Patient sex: F
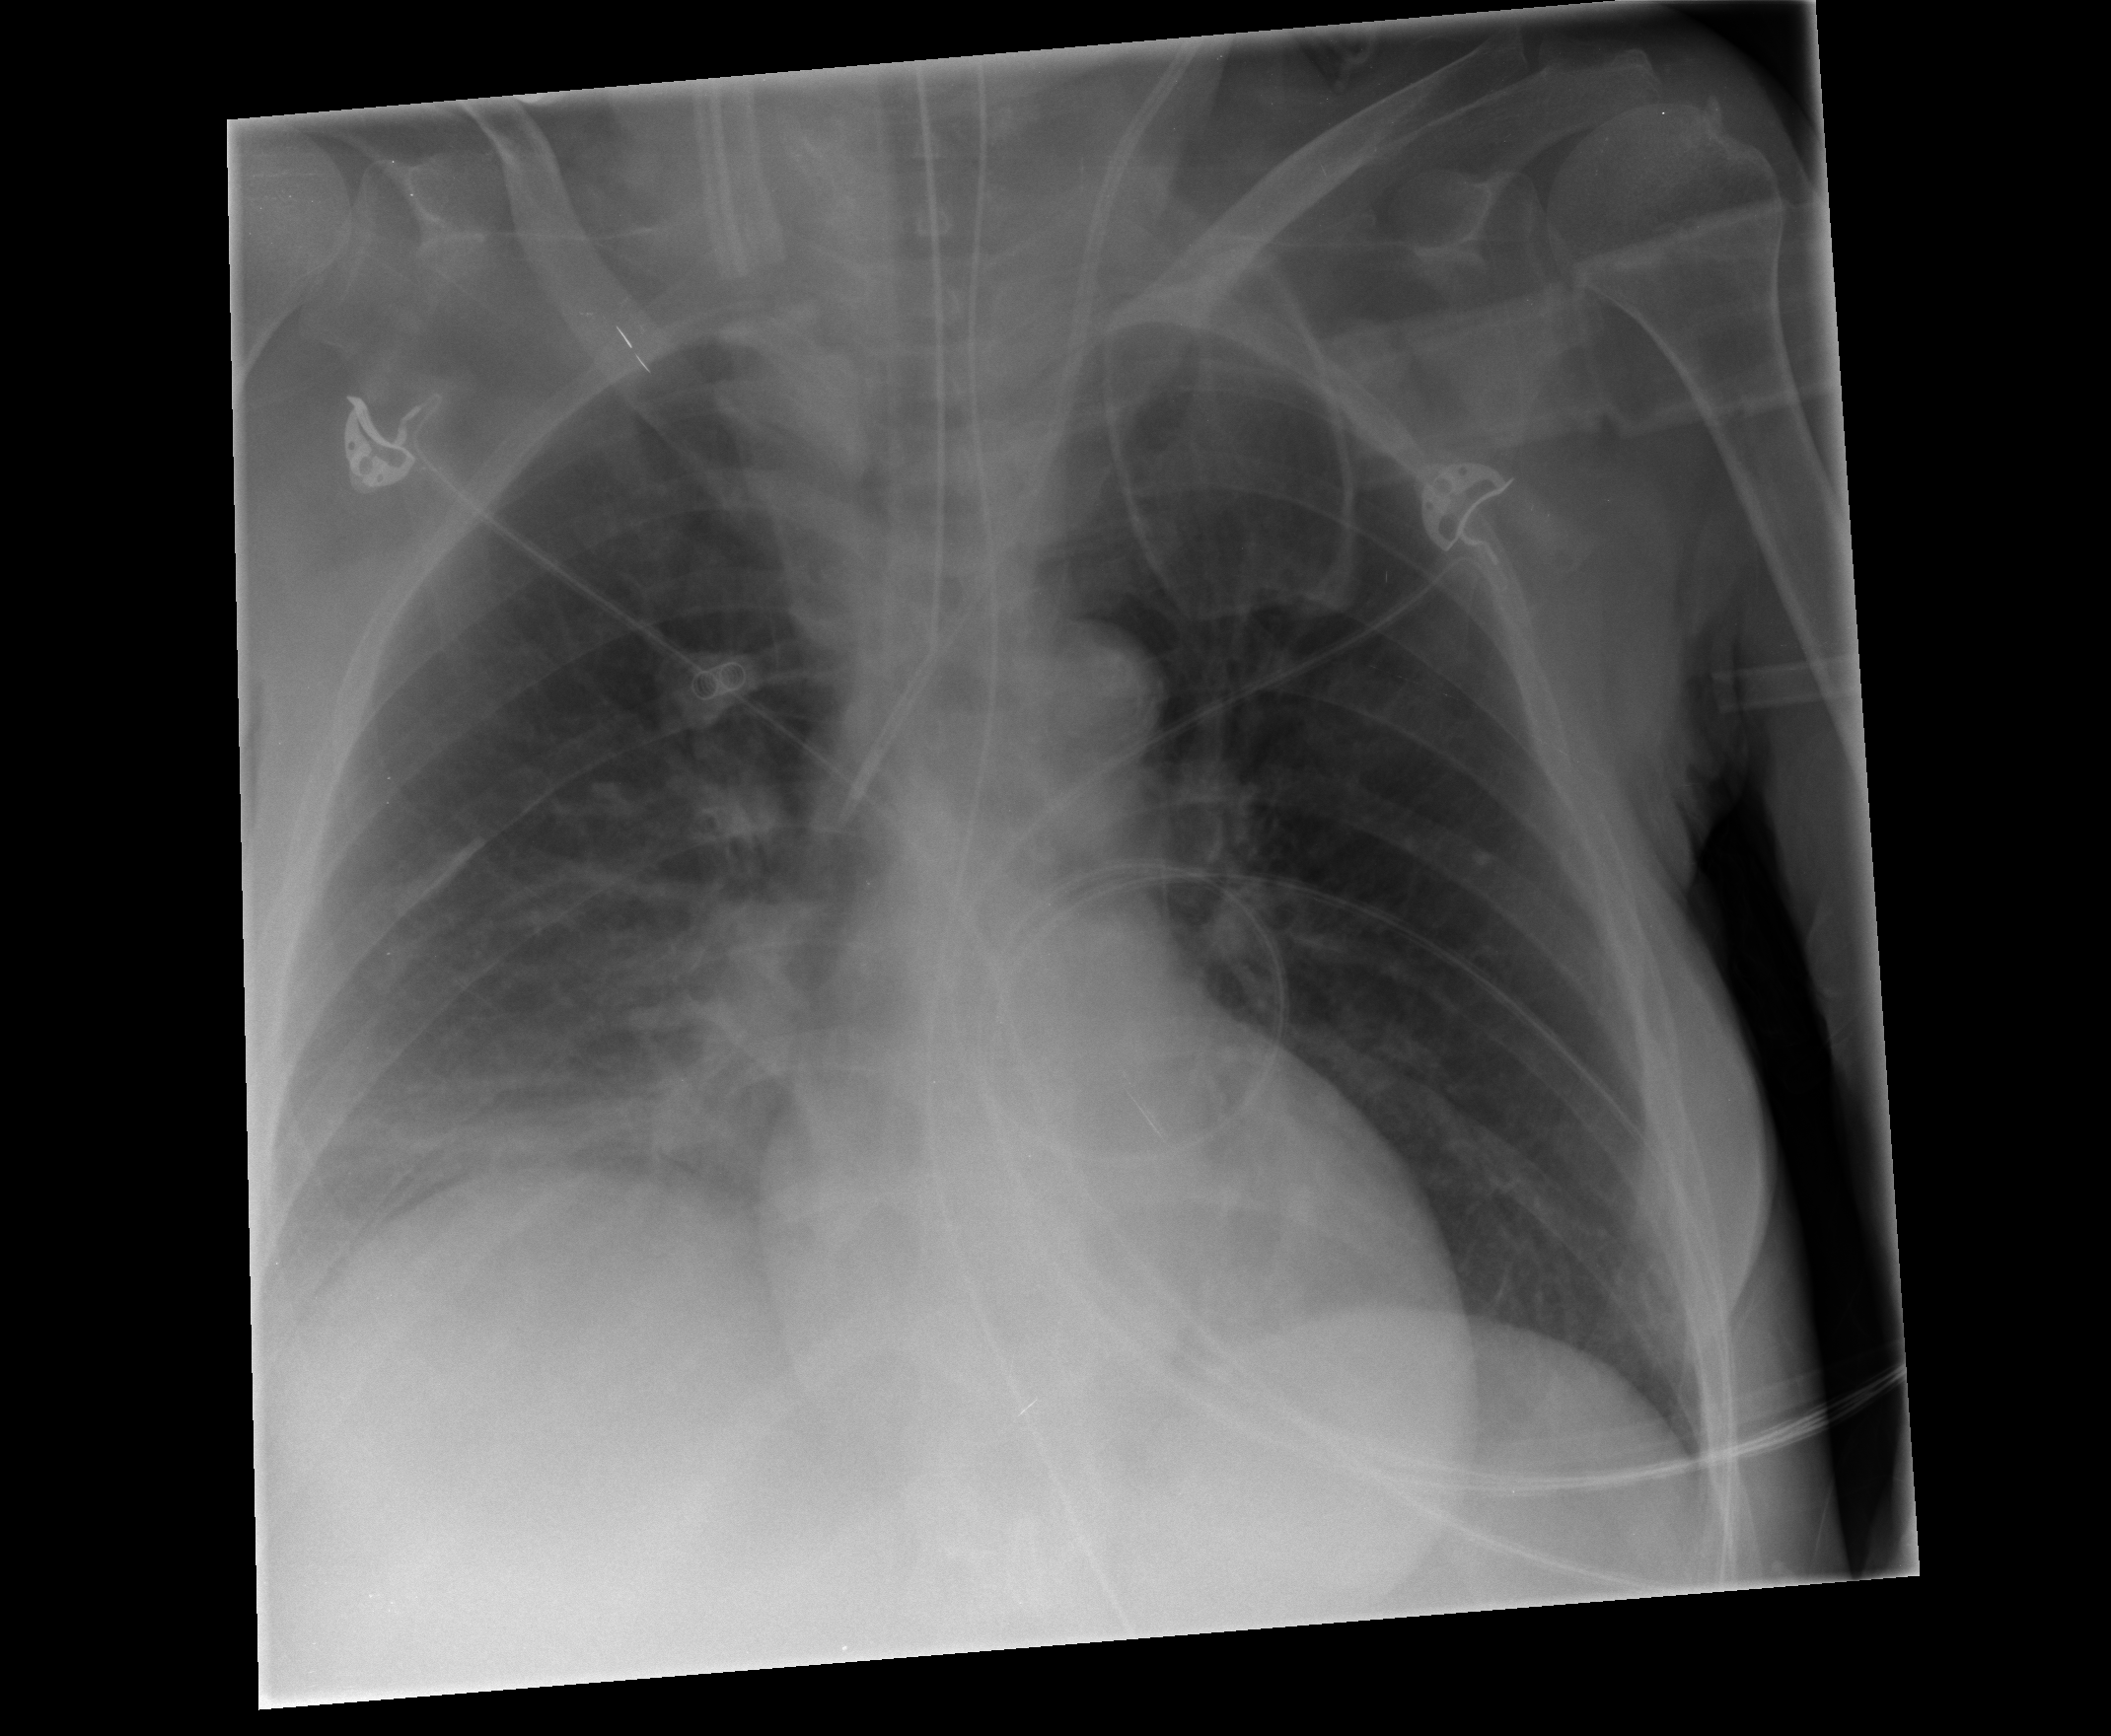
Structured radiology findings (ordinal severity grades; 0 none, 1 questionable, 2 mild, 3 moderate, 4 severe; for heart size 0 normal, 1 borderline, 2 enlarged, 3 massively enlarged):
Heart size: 1
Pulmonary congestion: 1
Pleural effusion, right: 1
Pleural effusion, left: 0
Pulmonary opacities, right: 0
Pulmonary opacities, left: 0
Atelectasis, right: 1
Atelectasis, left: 0